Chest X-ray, AP view. Patient: 38 years old, sex F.
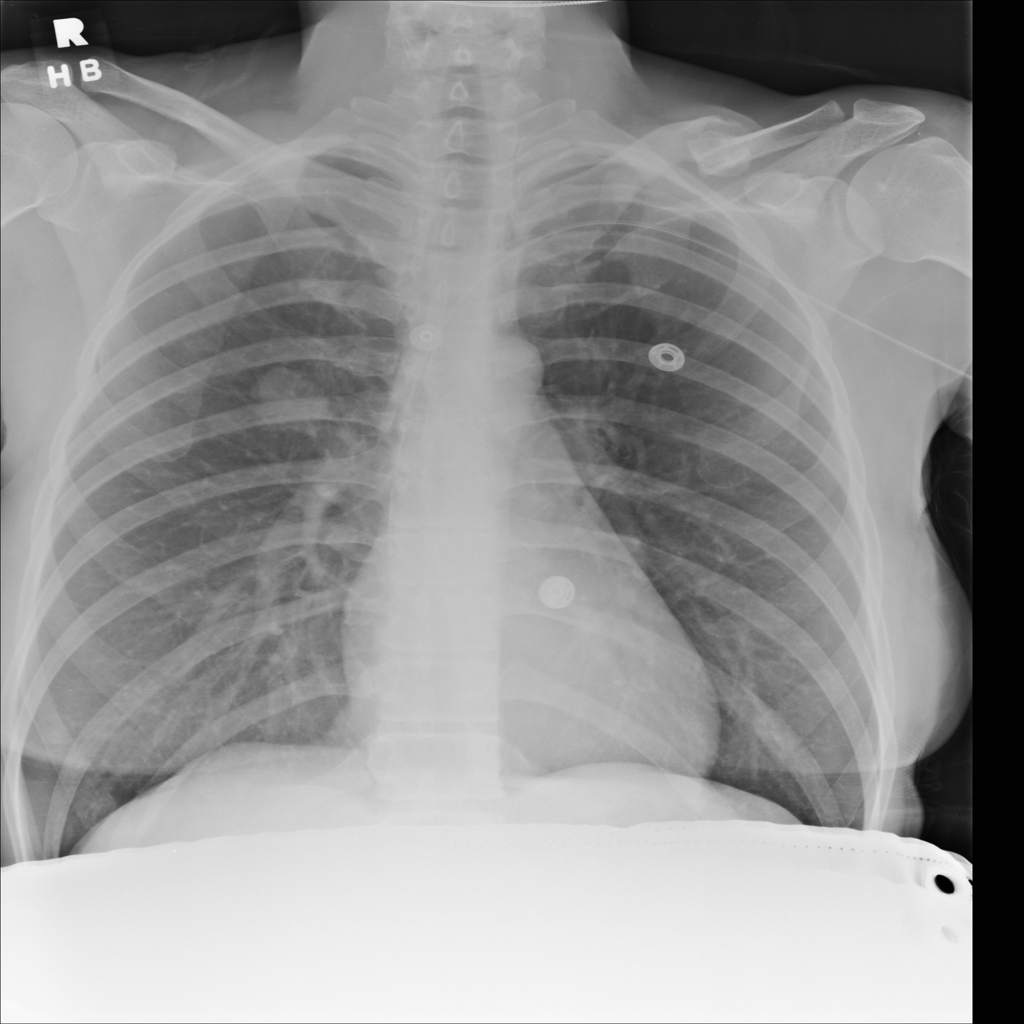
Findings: No Finding